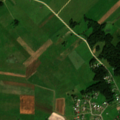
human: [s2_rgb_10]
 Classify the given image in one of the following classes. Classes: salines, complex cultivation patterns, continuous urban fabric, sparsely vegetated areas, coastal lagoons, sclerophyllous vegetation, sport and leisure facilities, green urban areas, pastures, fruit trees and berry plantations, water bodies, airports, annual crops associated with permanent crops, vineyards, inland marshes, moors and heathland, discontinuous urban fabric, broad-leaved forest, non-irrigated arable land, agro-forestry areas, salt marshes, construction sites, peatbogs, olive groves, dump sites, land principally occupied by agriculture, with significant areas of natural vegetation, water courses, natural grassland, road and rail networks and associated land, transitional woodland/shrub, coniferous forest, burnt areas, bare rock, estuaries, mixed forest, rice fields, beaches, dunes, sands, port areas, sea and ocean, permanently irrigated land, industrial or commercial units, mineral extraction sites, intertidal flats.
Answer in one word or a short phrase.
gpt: discontinuous urban fabric, non-irrigated arable land, complex cultivation patterns, broad-leaved forest